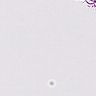
Metastatic tissue present: no